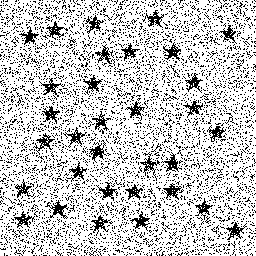
Squares: 0
Triangles: 0
Stars: 32
Total shapes: 32